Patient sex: M
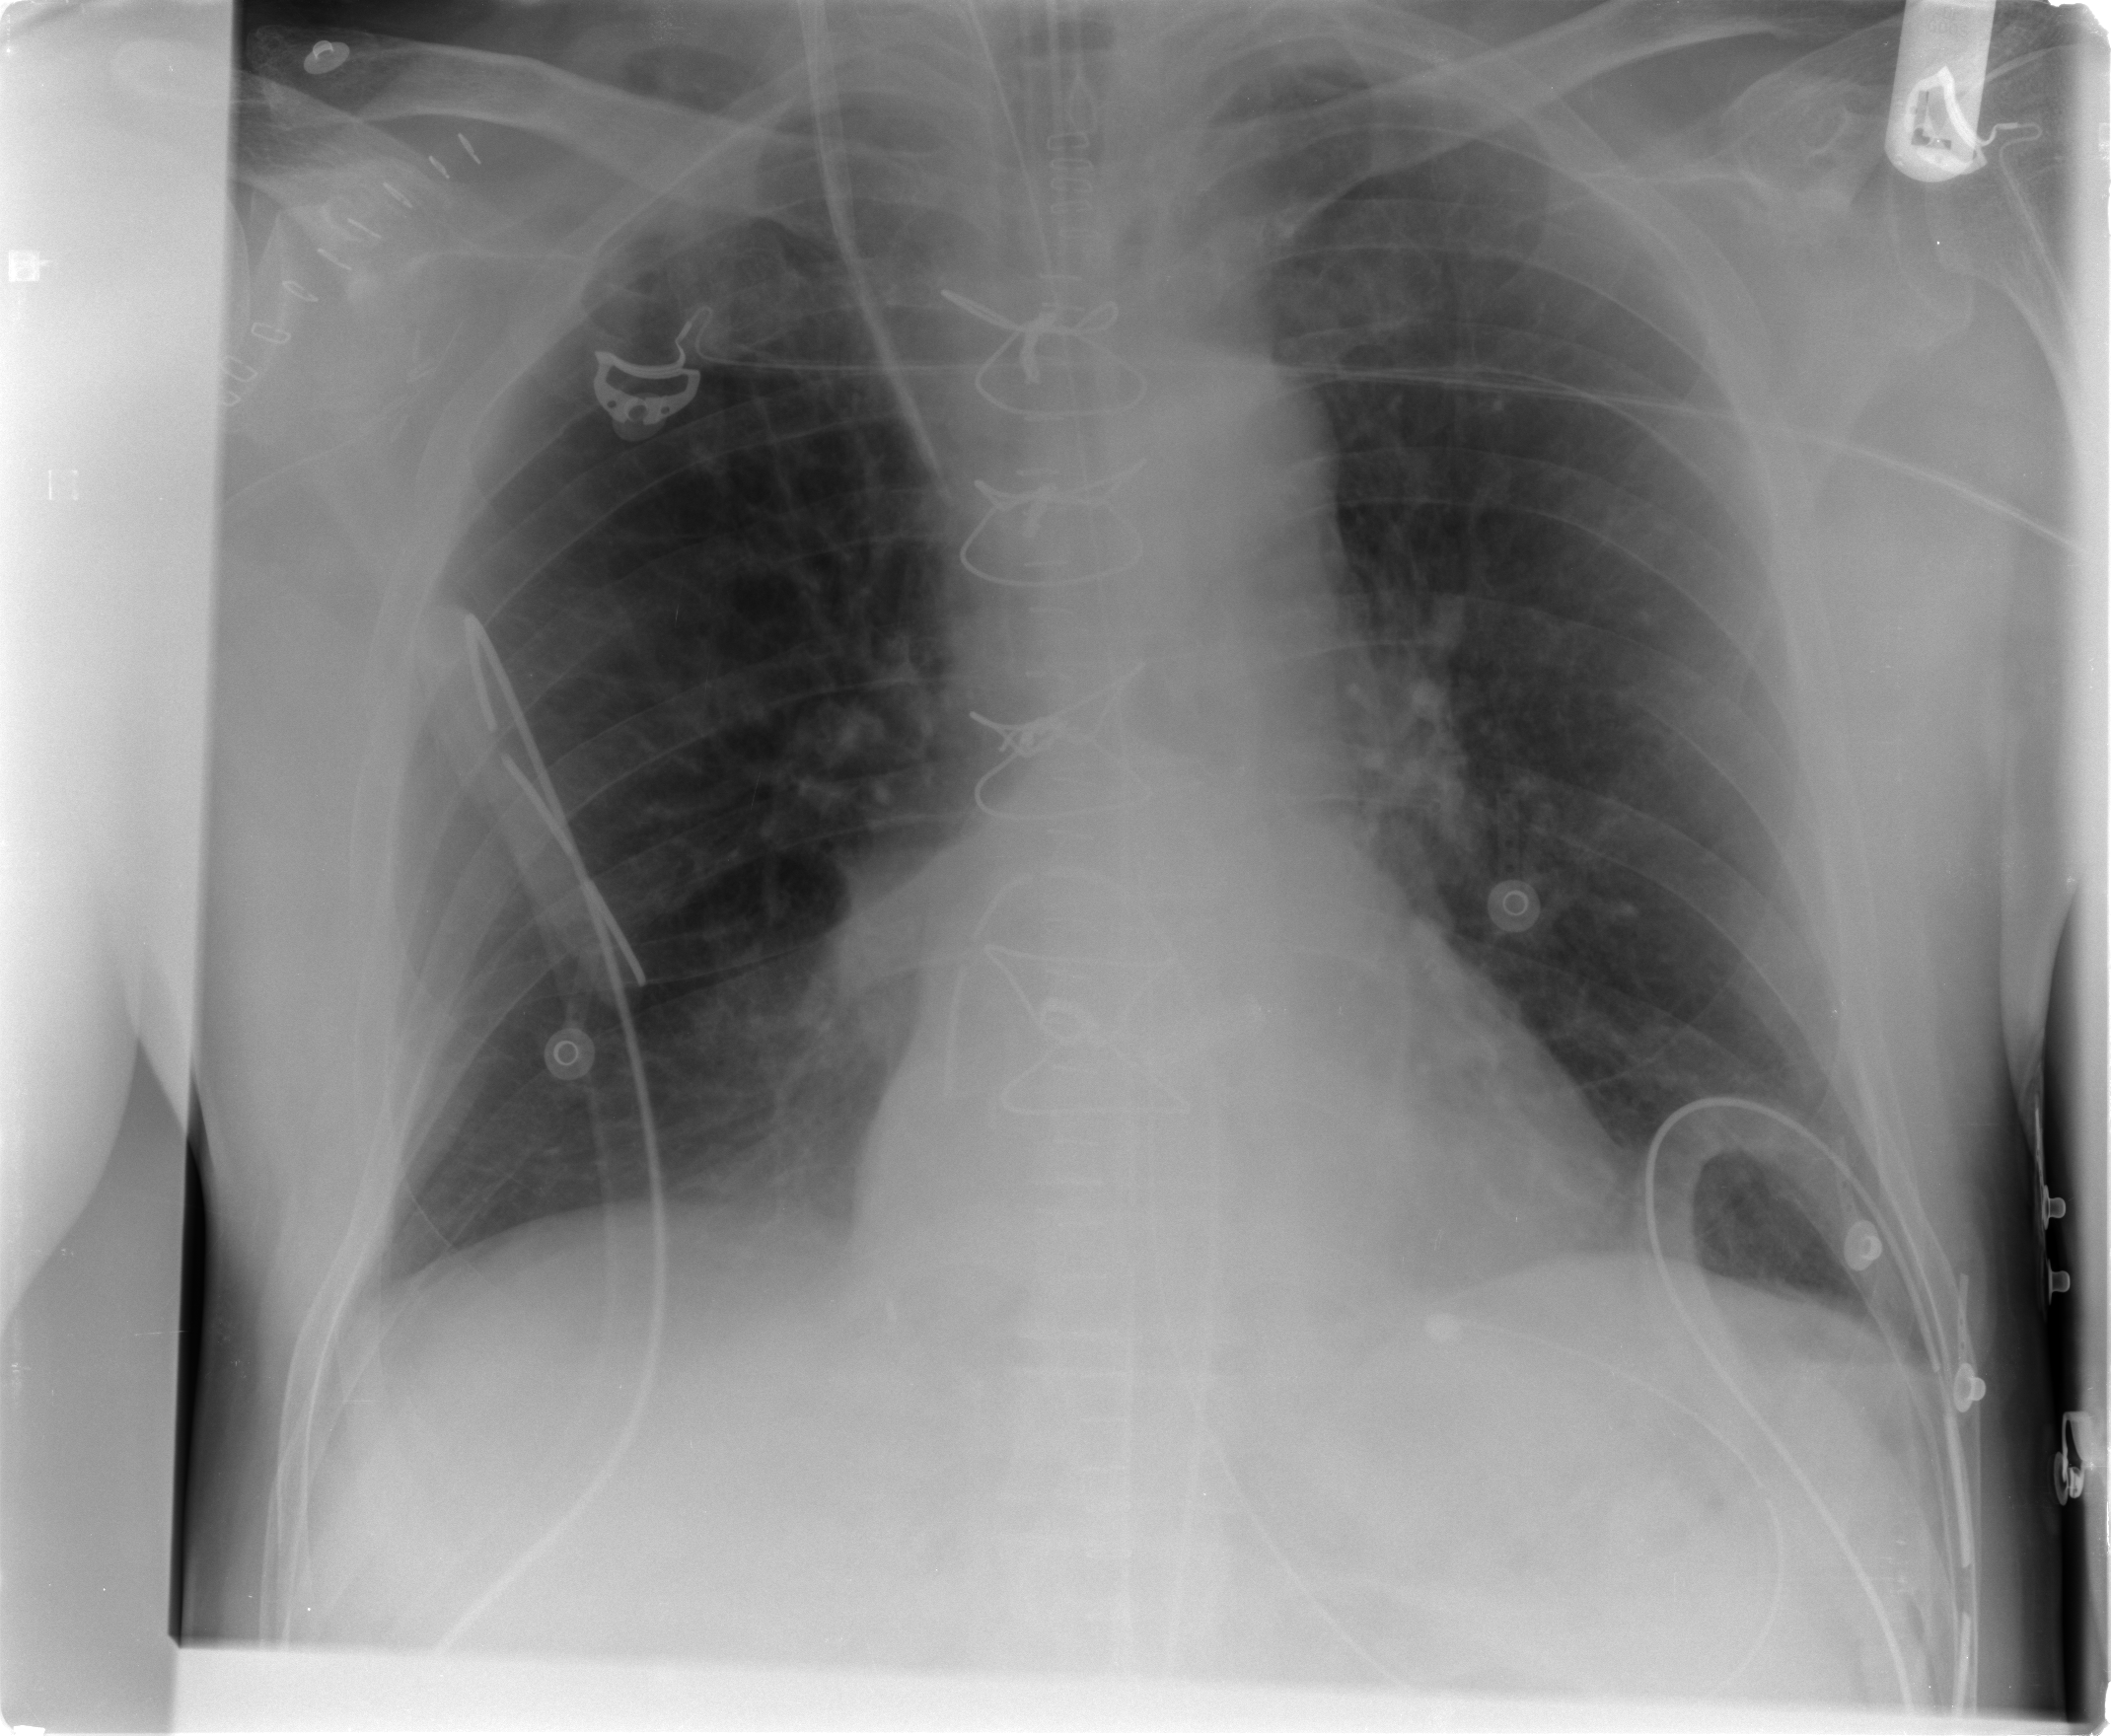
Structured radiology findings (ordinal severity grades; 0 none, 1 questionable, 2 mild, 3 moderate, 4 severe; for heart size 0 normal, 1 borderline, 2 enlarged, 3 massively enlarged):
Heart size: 0
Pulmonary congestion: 2
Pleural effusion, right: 2
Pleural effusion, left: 2
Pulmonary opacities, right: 0
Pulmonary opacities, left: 0
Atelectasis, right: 2
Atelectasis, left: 2